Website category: sports
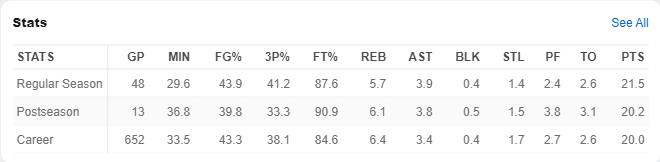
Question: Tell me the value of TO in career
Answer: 2.6

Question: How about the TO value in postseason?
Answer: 3.1

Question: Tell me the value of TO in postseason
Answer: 3.1

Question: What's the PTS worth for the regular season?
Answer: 21.5

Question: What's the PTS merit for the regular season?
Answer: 21.5

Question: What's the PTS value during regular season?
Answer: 21.5

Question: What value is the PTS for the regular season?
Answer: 21.5

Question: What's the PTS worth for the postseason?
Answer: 20.2

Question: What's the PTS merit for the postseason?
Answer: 20.2

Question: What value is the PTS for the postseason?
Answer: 20.2

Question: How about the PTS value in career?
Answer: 20.0

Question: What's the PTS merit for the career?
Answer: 20.0

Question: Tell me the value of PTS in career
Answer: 20.0

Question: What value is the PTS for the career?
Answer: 20.0